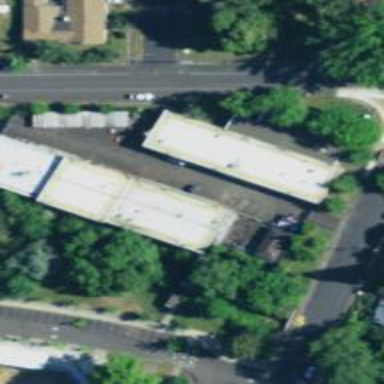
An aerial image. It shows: Commercial building.